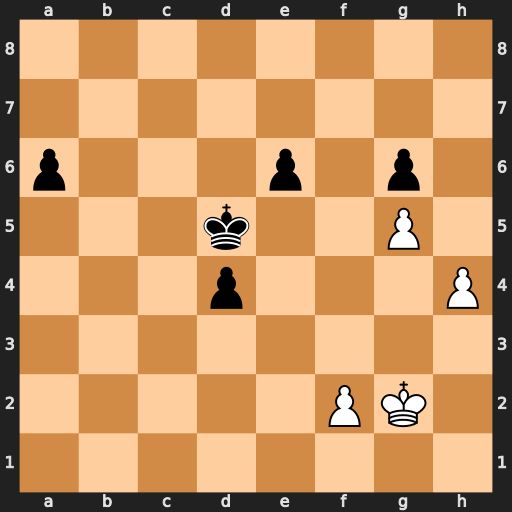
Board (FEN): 8/8/p3p1p1/3k2P1/3p3P/8/5PK1/8
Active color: w
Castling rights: -
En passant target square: -
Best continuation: h5 Kc4 hxg6 d3 g7 d2 g8=Q